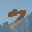
Label: 7